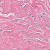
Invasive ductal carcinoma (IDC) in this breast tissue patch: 0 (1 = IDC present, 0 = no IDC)